Question: I had develop an application base on JSF, EJB and JPA. The JSF side with ManagedBeans and Facelets lies in the 'war-module' and my EJBs are in 'ejb-module'. It is not a big thing, let's say 20 pages, 15 ManagedBeans and few entities and EJBs. It's part of my bachelor thesis and one of the requirements says that I need to make this system modular and I should use for that 'OSGi' technology.
So my knowledge about OSGi is almost none and after few hours of googling I didn't make any progress. So I'd like to ask you, how would you divide this app into modules?And can you point me to some tutorial or article where such a procedure is described?Because I didn't find anything that would fit my scenario.
It's app dedicated to managing student projects at university. So there are two roles, teacher and student. Both of them can create projects, teacher confirmes them, students them submits them.
Here is my project structure

I don't want you of course to give me a whole solution but I'll be glad if could give me something for the start.
Thanks a lot
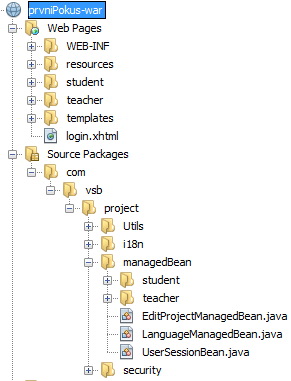
Answer: In a nutshell, OSGI modules are provided as bundles, which can be started, stopped, modified without disturbing other parts of the application.
When you break your scenario into bundles you will have:
1. Service (EJB in your case)
2. ServiceLocator (which will be used by clients like your jsf in this case, this can be part of your client itself)
3. Client (JSF in your case) i. Depending upon complexity of project, you may also break your web into separate bundles like view, dao e.t.c, but in your case I dont think this is required.
4. Depending upon common code that you may have in your application you may also have a common bundle.
A very good place to start with Java EE and OSGI is @ <URL>